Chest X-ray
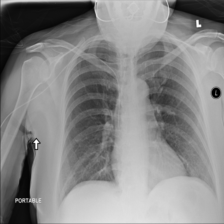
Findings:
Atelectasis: negative
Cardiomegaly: negative
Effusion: negative
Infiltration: negative
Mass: negative
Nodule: negative
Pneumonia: negative
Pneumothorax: negative
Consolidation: negative
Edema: negative
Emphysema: negative
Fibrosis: negative
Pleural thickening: negative
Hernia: negative